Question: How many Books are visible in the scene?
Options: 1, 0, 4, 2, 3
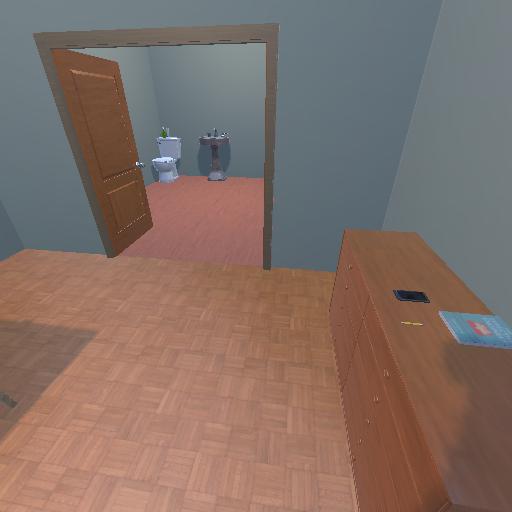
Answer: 1